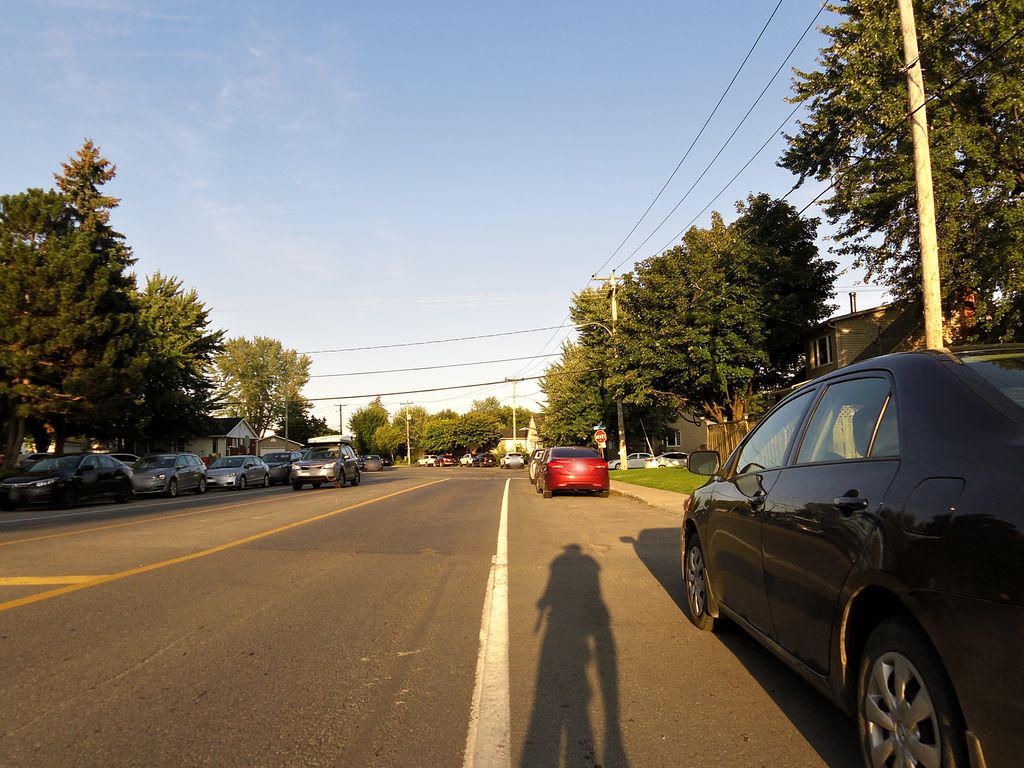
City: ottawa-gatineau